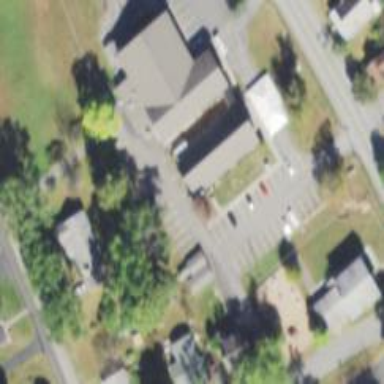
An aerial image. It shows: Church which is place of worship.